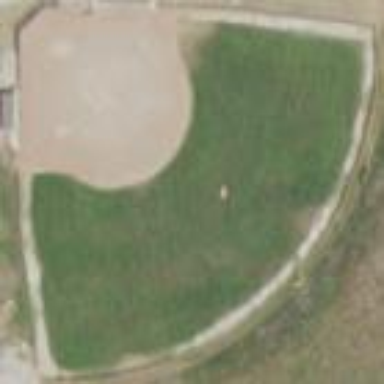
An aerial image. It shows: Softball pitch for leisure and sport activities.